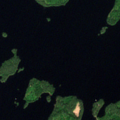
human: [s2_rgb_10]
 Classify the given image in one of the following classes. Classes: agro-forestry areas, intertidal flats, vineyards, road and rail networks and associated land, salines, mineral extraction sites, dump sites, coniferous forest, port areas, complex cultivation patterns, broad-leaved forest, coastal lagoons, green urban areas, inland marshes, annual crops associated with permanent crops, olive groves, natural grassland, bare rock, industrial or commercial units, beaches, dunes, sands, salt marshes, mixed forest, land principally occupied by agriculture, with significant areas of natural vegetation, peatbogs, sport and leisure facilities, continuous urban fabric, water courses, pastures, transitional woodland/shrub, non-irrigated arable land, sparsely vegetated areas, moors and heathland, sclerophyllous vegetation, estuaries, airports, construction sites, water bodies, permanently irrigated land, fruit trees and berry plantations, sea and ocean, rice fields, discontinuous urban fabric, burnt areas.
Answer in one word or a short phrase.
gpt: mixed forest, water bodies